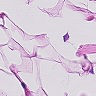
Metastatic tissue present: no